Aerial crown-view tile of a tropical tree (Barro Colorado Island, Panama), acquired 20250616:
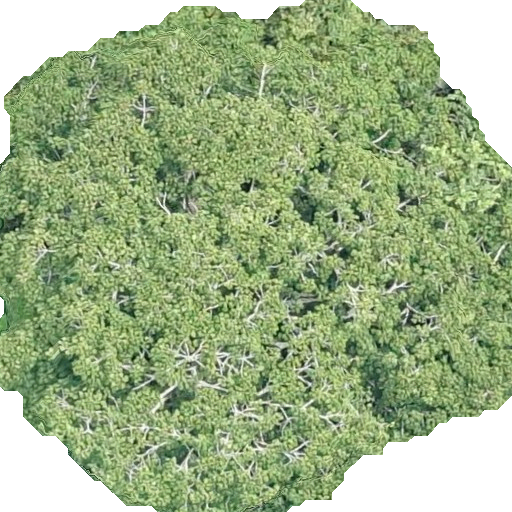
Species: Sterculia apetala
GBIF accepted scientific name: Sterculia apetala
Crown area: 325.549 m²